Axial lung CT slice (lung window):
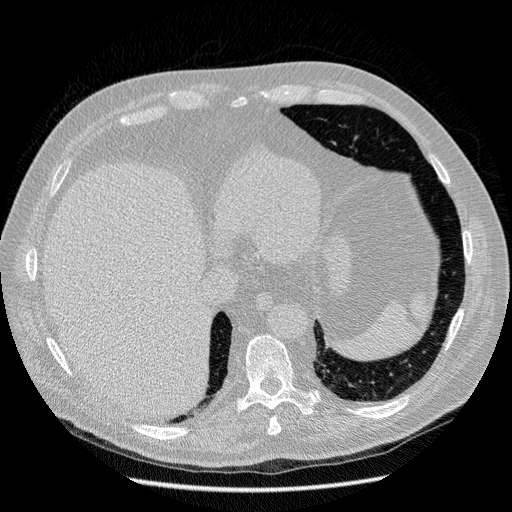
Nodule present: no